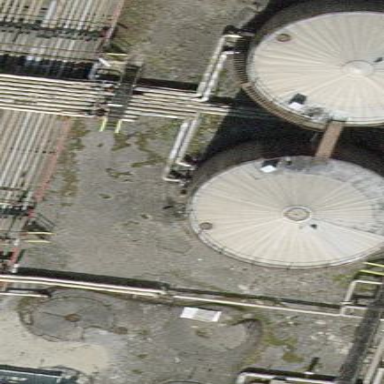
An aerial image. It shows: Industrial building housing storage tank.